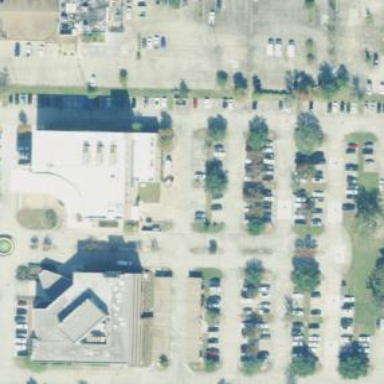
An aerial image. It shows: Healthcare clinic is depicted in the image.